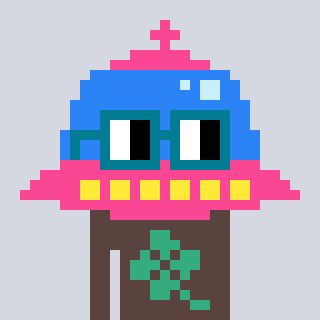
a pixel art character with square dark green glasses, a ufo-shaped head and a darkbrown-colored body on a cool background